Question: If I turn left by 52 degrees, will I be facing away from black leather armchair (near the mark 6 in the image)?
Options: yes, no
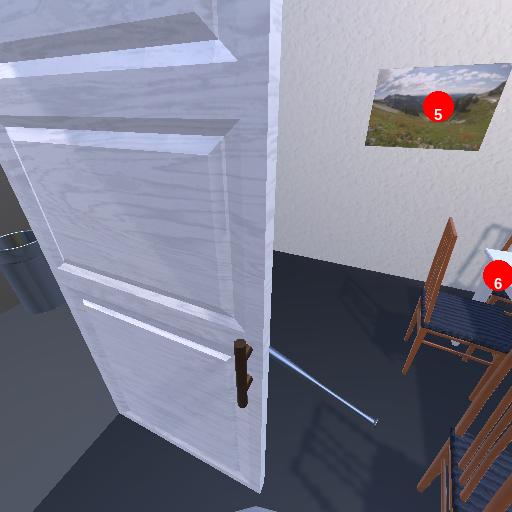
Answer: yes